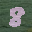
Label: 8